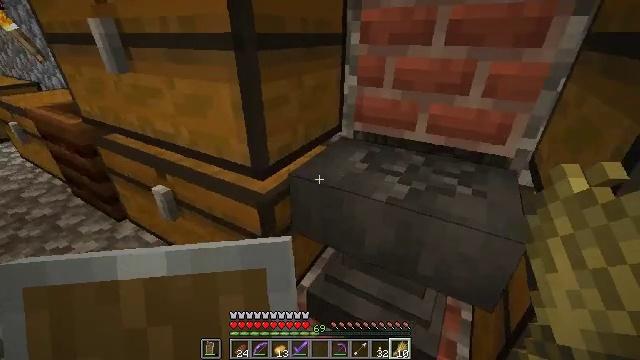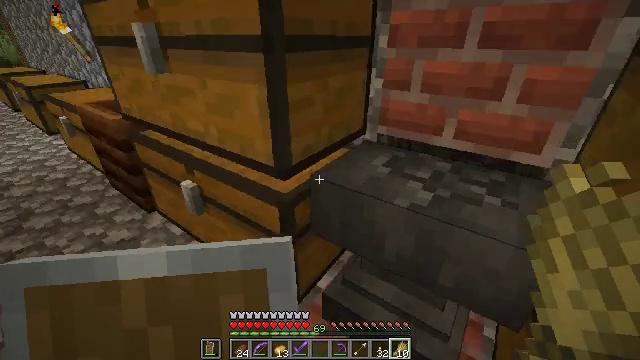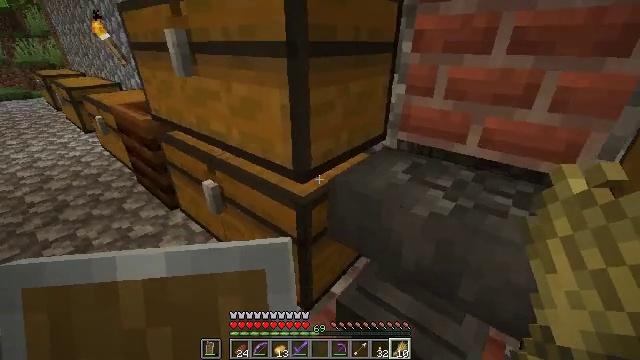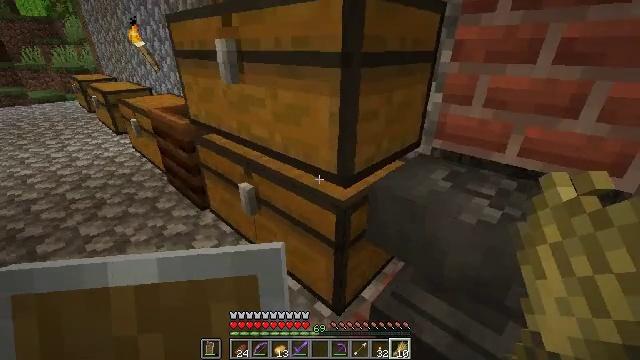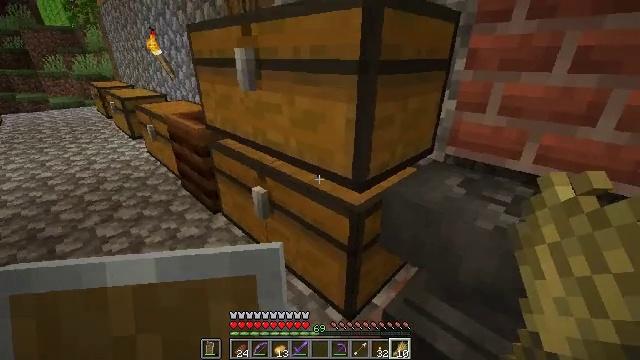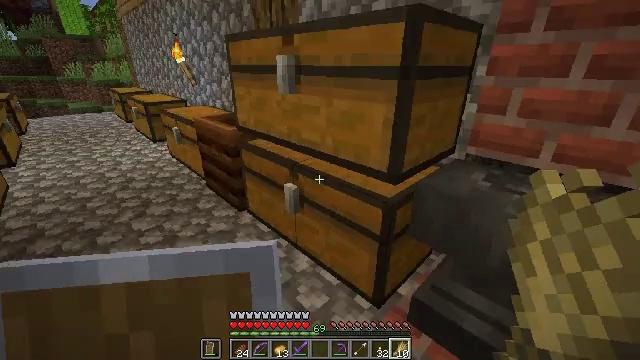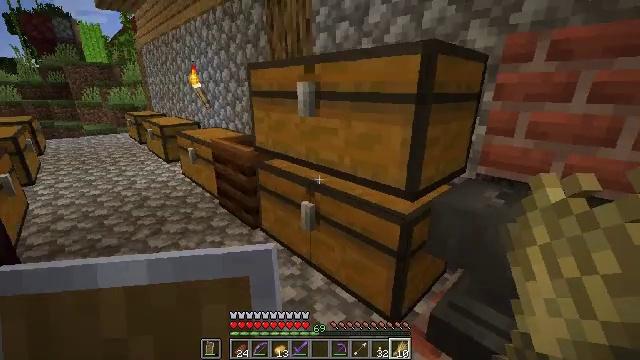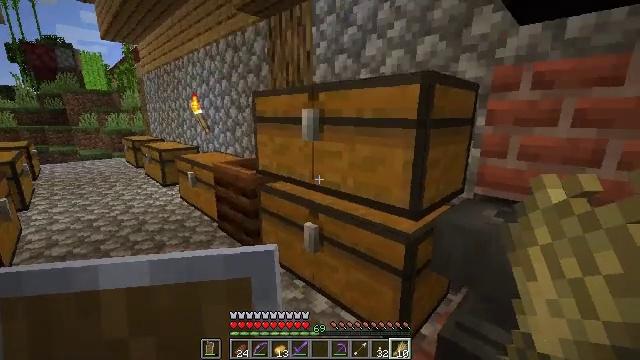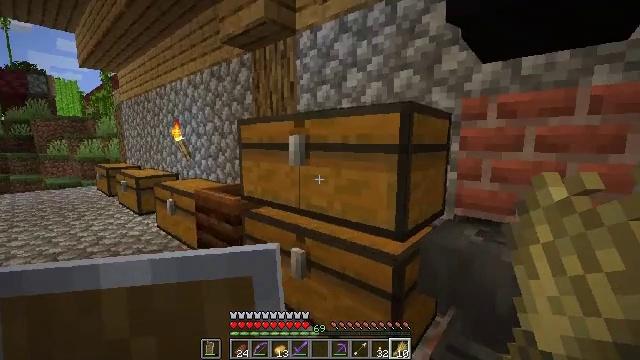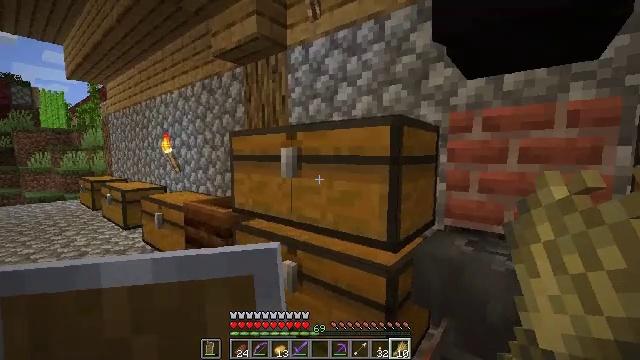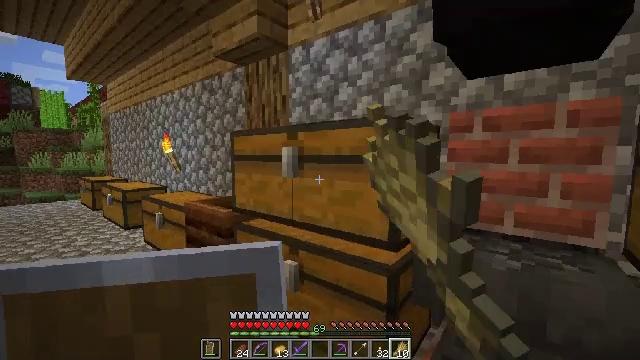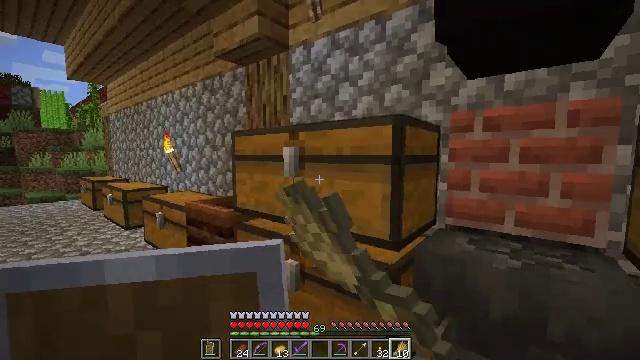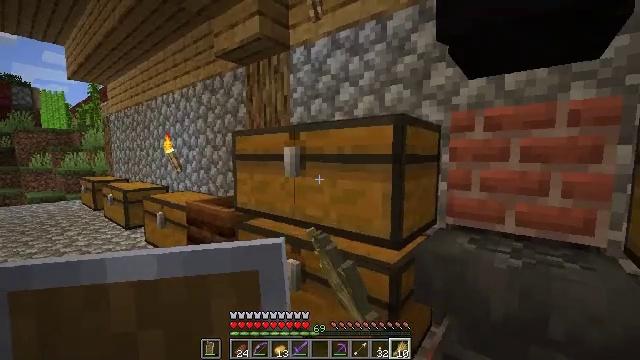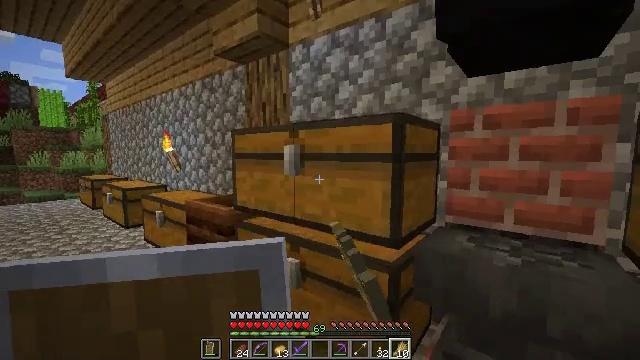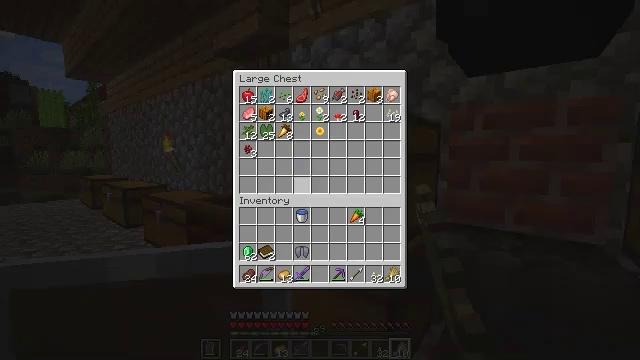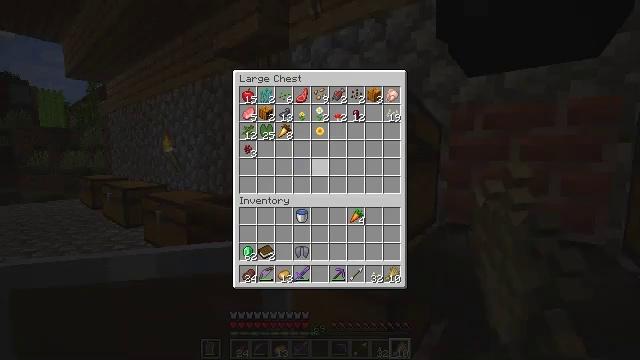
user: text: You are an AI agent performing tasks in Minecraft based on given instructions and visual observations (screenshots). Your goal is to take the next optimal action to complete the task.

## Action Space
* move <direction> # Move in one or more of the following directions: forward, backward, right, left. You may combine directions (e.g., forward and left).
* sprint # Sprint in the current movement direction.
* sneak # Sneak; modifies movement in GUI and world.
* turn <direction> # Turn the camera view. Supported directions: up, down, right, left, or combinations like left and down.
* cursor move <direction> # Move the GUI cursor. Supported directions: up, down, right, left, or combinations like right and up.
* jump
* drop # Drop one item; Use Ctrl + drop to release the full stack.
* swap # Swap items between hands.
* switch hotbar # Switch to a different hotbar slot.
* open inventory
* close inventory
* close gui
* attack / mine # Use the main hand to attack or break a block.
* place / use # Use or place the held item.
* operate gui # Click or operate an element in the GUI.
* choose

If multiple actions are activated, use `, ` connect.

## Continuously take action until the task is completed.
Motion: motion action
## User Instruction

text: Craft an enchanted book.
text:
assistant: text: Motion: turn left
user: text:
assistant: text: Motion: move left, turn left
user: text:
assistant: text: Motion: move back and move left, turn left and up
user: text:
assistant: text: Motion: move back and move left, turn left and up
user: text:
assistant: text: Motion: move back and move left, turn left and up
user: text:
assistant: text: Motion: turn up
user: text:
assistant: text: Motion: turn right and up
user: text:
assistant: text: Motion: turn right and up
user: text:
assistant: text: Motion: turn right and up, use / place
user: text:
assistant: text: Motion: use / place
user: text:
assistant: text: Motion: use / place
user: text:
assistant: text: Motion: use / place
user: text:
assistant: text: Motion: no_op
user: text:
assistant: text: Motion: turn left and down
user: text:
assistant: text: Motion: turn up
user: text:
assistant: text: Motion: no_op
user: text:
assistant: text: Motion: no_op
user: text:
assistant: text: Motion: no_op
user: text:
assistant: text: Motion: turn left
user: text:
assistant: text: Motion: turn down
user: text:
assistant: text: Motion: no_op
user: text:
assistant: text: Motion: no_op
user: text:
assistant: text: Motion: no_op
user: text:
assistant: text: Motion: close inventory
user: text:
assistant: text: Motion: turn down, close inventory
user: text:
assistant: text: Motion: turn down
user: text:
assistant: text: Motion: turn down
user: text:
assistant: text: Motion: turn down
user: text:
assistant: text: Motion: no_op
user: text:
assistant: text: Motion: use / place